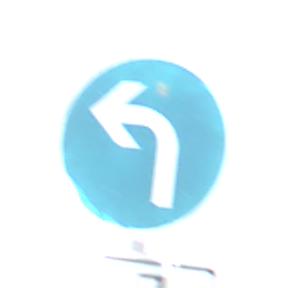
Verkehrszeichen: VorgeschriebeneFahrtrichtungLinks
Zusatzzeichen unten: MehrspurigeFahrzeugeFrei8
Umgebung: Outdoor, Urban
Tageszeit: MorningAfternoon
Wetter: Clear
Licht: Natural
Jahreszeit: NotSpecified
Kontrast: HighContrast